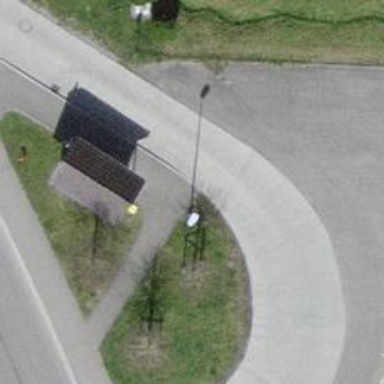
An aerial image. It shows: Platform with shelter for public transport.